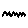
Label: zigzag